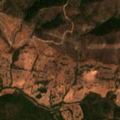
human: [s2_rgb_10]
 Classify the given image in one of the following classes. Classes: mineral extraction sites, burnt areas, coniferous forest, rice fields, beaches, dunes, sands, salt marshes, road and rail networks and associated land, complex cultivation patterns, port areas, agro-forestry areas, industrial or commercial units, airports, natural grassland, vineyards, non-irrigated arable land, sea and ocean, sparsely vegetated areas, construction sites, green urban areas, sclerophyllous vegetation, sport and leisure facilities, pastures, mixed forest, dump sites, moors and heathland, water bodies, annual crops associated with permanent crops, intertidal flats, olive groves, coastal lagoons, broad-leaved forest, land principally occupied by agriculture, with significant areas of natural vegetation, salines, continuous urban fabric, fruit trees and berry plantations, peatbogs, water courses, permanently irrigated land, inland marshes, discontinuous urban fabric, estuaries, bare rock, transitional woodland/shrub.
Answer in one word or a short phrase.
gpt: complex cultivation patterns, mixed forest, sclerophyllous vegetation, transitional woodland/shrub